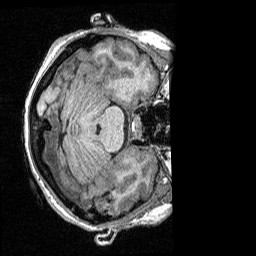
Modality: T1w
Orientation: axial
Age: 42
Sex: female
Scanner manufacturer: siemens
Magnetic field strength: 3 T
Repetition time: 2.3 s
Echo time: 0.00298 s